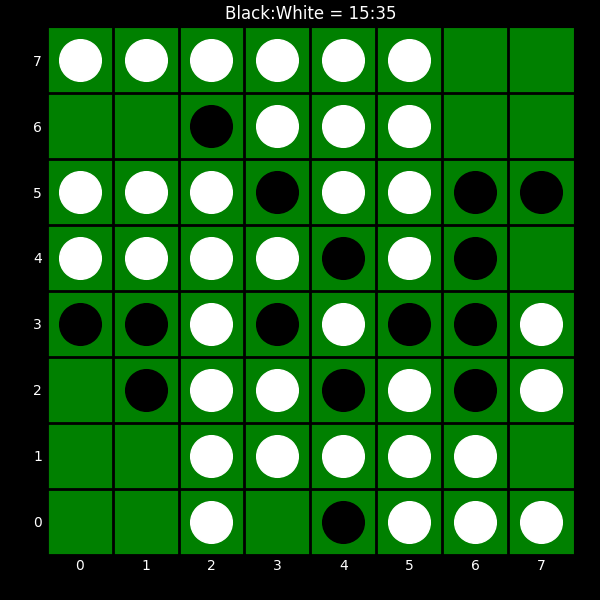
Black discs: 15
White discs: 35